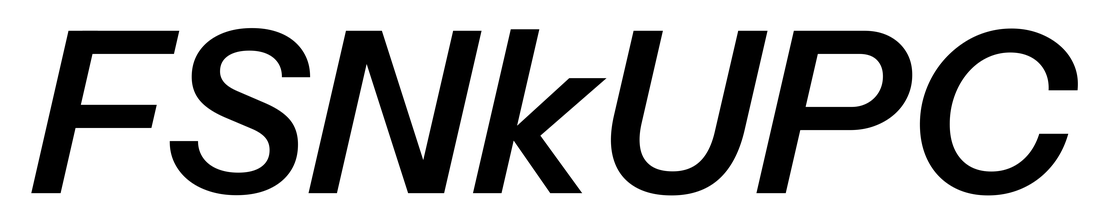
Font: InstrumentSans-Italic_SemiBold_Italic